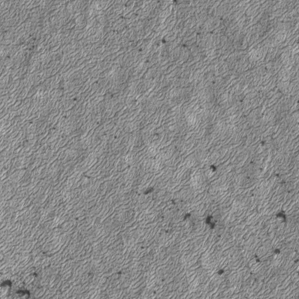
Label: frost